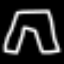
Label: pants